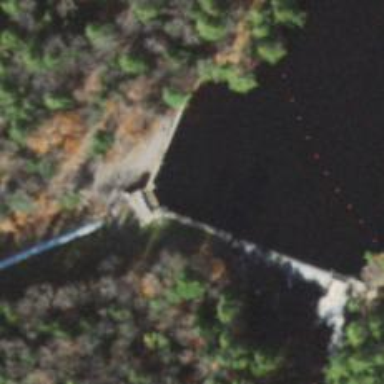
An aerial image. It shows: Dam across waterway.